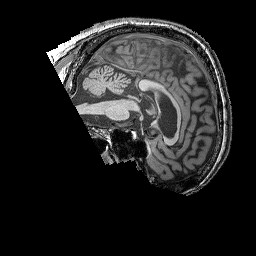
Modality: T1w
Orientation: sagittal
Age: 70
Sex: male
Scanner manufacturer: siemens
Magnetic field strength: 3 T
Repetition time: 2.25 s
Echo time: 0.00411 s